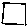
Label: square